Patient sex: F
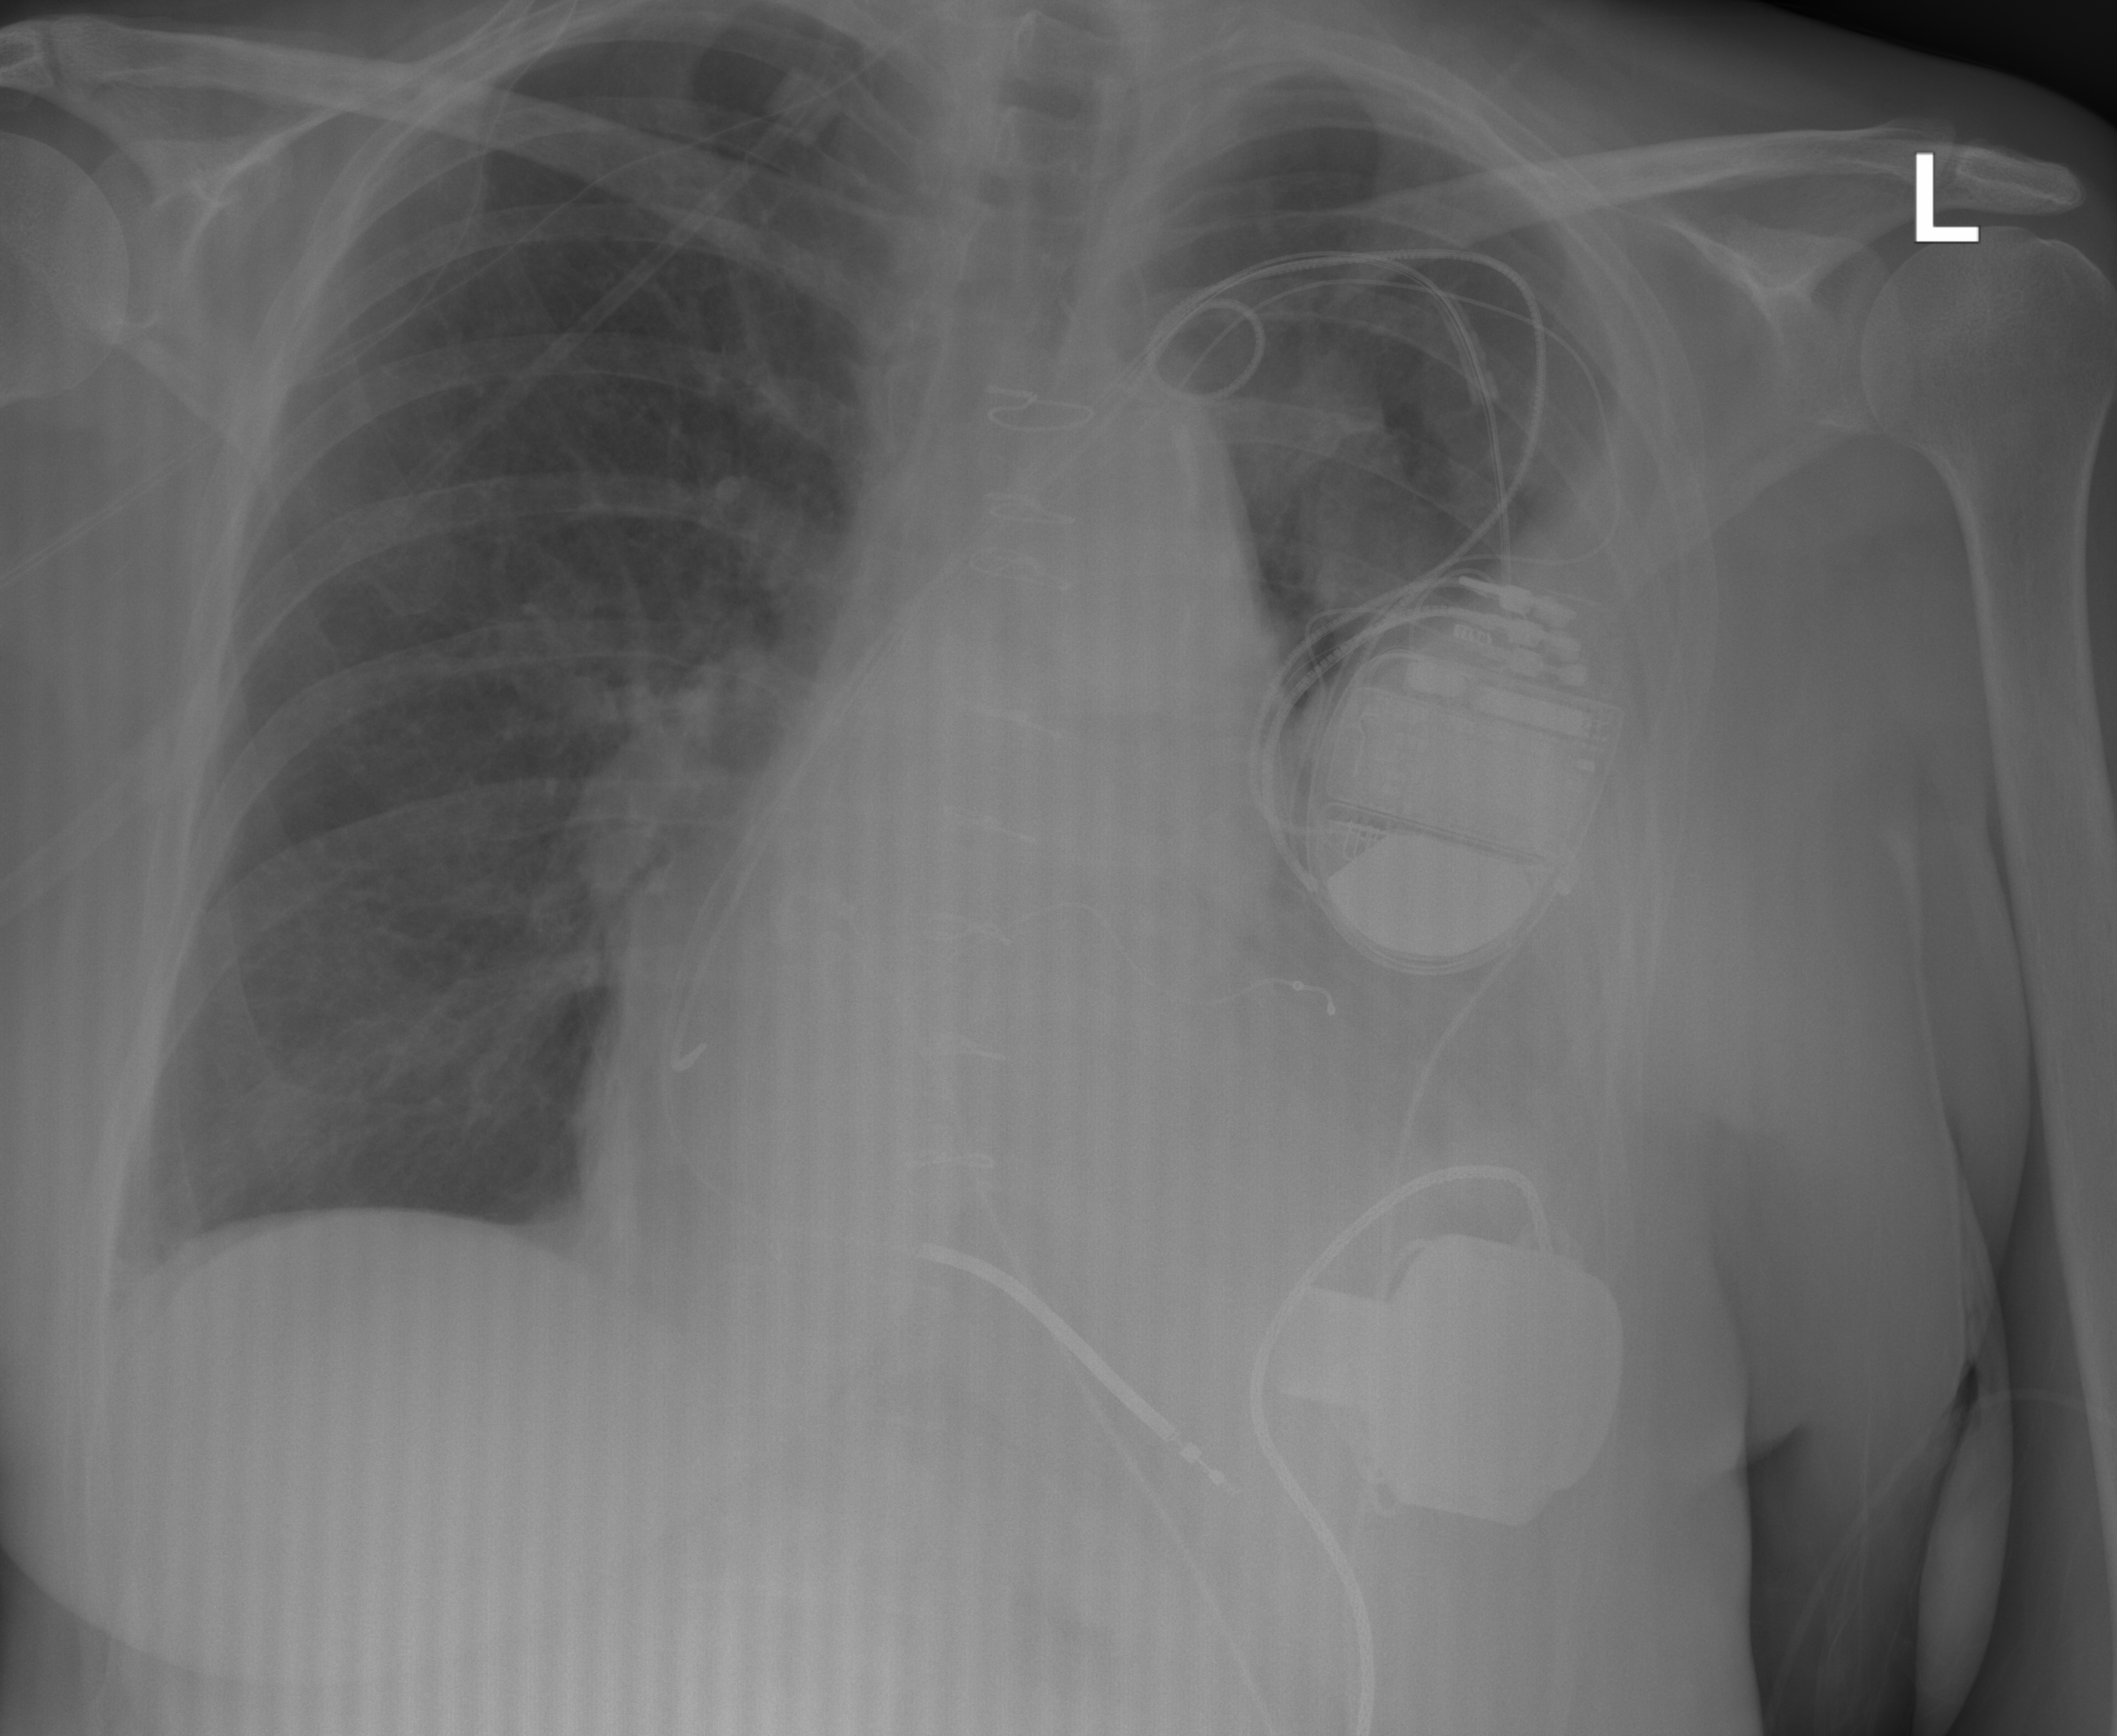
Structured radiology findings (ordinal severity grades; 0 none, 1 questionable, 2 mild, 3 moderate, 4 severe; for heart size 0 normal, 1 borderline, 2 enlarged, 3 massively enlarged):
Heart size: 2
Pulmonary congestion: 0
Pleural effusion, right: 1
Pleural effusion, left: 3
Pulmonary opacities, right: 0
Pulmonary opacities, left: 0
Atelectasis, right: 2
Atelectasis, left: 3